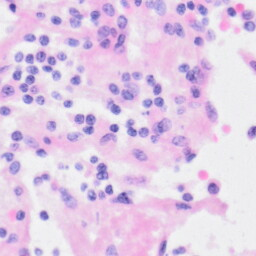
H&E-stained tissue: Kidney